Question: Is it possible to add the IP address from the column "Connectionstring", to the column "IP_Adress", just with the use of a SQL Query?
The query should do it on all the rows, regardless of the length of the IP address.

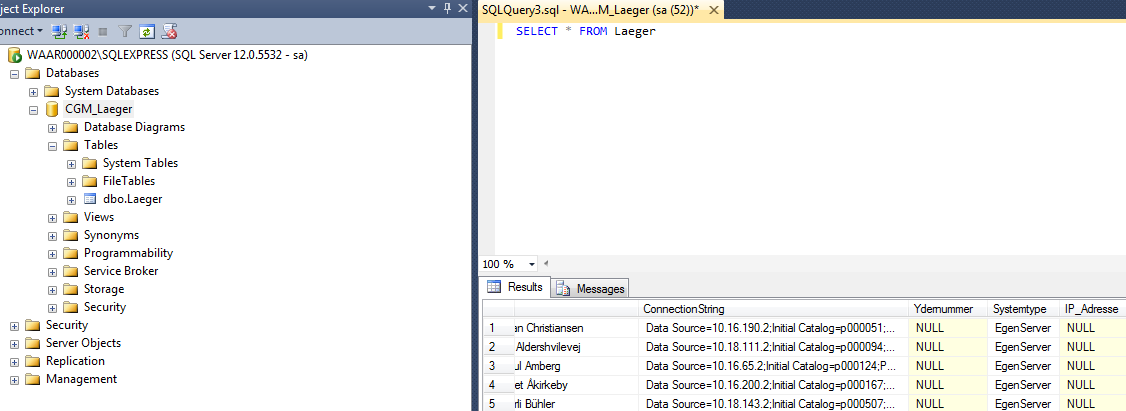
Answer: You can like below:
'''
DECLARE @Tmp VARCHAR(50) = 'Data Source=10.16.190.2;Initial Catalog'
SELECT REPLACE(LEFT(@Tmp, CHARINDEX(';Initial', @Tmp, 0) - 1), 'Data Source=', '') -- 10.16.190.2
'''
Usage:
'''
UPDATE Laeger
SET IP_Adresse = REPLACE(LEFT(Connectionstring, CHARINDEX(';Initial', Connectionstring, 0) - 1), 'Data Source=', '')
'''